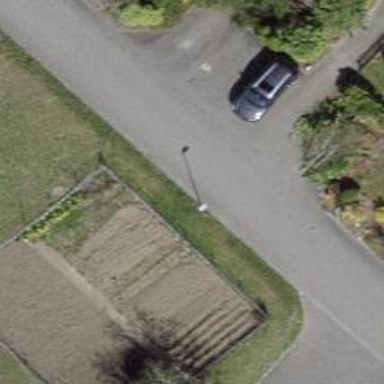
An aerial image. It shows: Residential road with asphalt surface and no sidewalks.